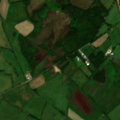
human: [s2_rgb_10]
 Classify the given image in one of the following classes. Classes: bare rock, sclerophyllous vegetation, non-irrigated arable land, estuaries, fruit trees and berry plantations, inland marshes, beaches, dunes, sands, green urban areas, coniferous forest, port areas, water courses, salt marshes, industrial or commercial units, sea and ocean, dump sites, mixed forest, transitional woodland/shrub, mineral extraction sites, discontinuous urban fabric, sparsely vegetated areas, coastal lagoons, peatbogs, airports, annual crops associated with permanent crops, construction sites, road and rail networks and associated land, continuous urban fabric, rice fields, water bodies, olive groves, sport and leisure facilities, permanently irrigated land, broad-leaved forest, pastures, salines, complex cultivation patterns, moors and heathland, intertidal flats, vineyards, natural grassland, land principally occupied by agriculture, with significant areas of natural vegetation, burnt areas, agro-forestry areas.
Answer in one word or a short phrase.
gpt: pastures, transitional woodland/shrub